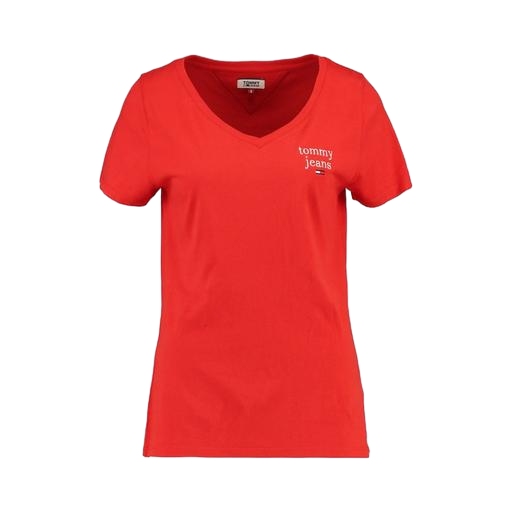
red plus size printed t-shirt only macy, red printed t-shirt only macy, red t-shirt woman, white background